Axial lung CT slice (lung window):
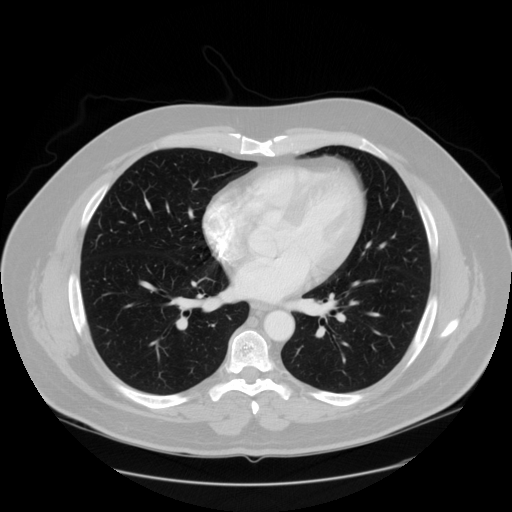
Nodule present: no